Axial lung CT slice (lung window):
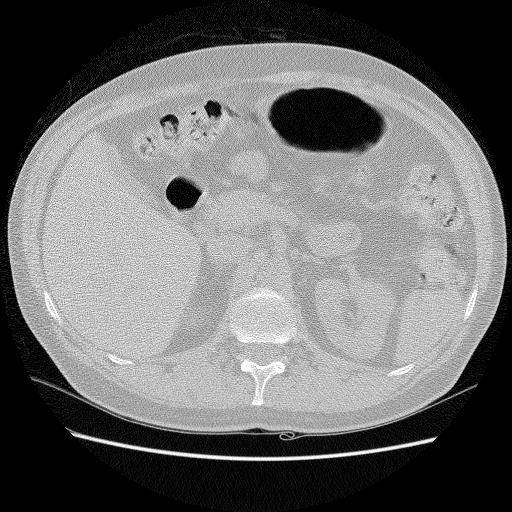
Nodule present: no